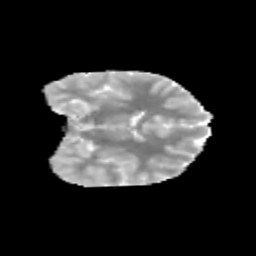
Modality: MD
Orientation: coronal
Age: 14
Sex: female
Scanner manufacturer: siemens
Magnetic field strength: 3 T
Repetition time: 3.8 s
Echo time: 0.07 s